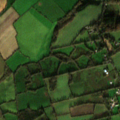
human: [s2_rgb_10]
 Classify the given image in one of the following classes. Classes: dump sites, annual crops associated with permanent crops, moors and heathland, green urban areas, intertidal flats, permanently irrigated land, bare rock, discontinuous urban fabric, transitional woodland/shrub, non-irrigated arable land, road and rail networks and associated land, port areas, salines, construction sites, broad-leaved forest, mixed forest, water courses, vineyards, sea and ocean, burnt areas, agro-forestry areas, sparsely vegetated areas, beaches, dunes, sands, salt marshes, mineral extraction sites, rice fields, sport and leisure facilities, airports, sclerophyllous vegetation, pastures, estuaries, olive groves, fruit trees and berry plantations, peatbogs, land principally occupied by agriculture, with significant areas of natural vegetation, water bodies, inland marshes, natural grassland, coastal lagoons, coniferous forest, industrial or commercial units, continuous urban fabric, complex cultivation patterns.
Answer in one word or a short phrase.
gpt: non-irrigated arable land, pastures, mixed forest